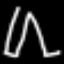
Label: pants